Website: macys
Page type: gifting
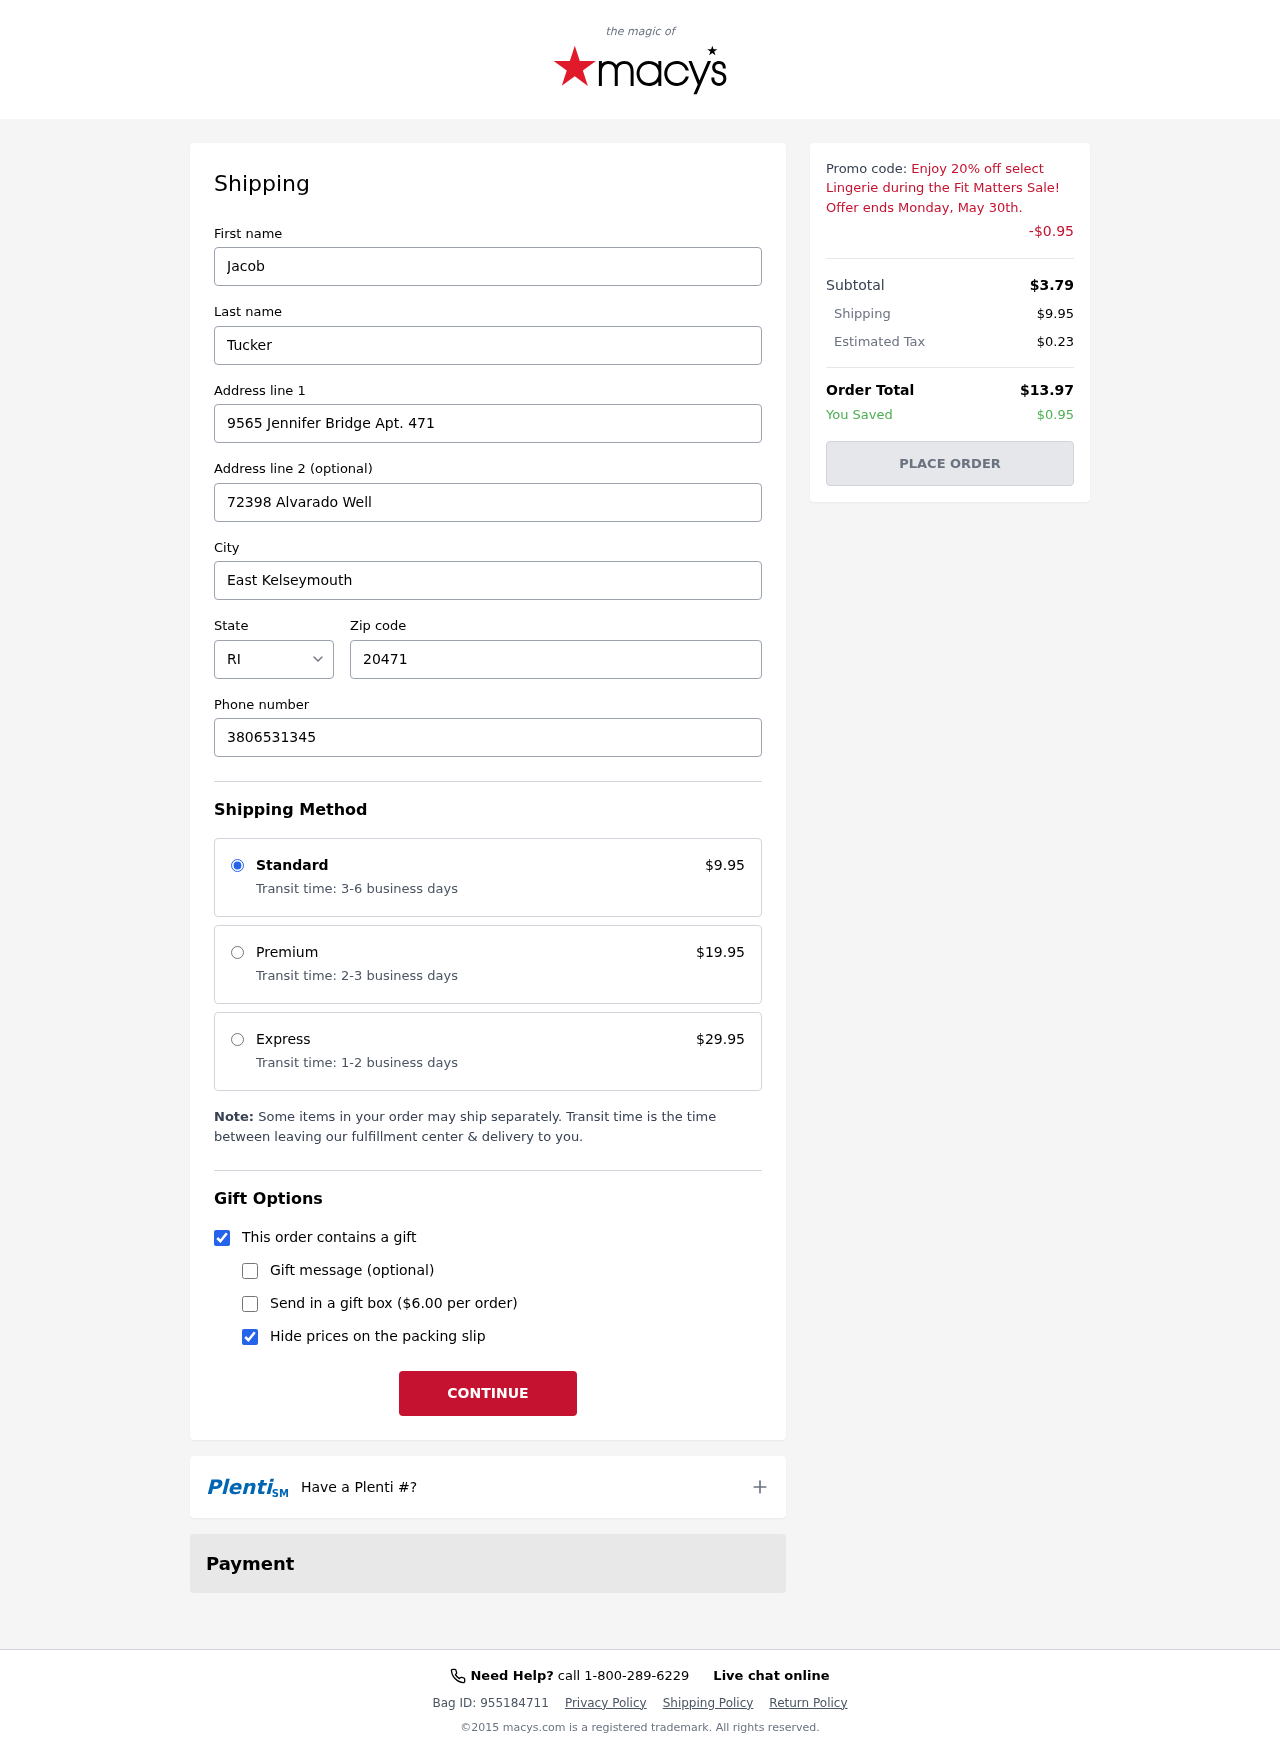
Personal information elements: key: PII_CITY
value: East Kelseymouth
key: PII_FIRSTNAME
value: Jacob
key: PII_LASTNAME
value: Tucker
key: PII_PHONE
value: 3806531345
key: PII_POSTCODE
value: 20471
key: PII_STATE_ABBR
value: RI
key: PII_STREET
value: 9565 Jennifer Bridge Apt. 471
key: PII_STREET2
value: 72398 Alvarado Well
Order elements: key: ORDER_SHIPPING_COST
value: $9.95
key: ORDER_DISCOUNT
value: -$0.95
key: ORDER_SUBTOTAL
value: $3.79
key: ORDER_TAX
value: $0.23
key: ORDER_TOTAL
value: $13.97
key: ORDER_SAVINGS
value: $0.95